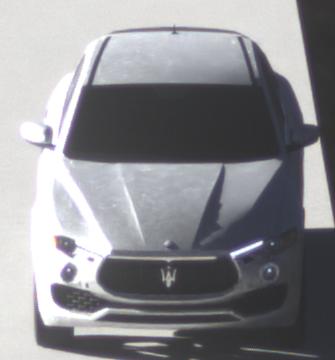
Make: Maserati
Model: Levante GT Hybrid
Detailed model: Levante
Model produced from: 2021/07
Model produced until: 2022/10
Doors: 4
Color: white
Road condition: dry road
Daytime: morning or afternoon
Contrast: high contrast